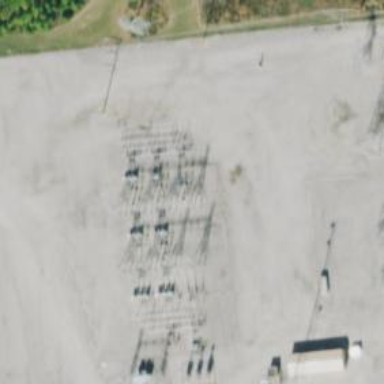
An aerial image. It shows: Switch used for power control.